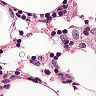
Metastatic tissue present: no